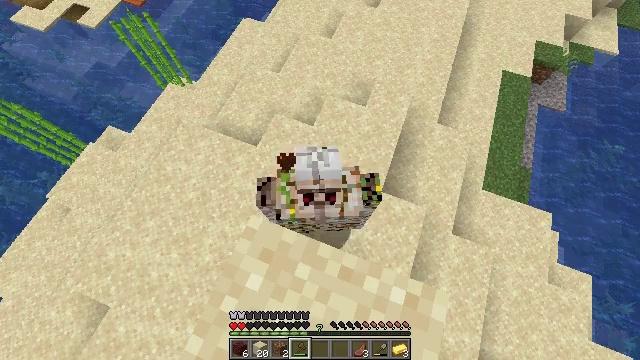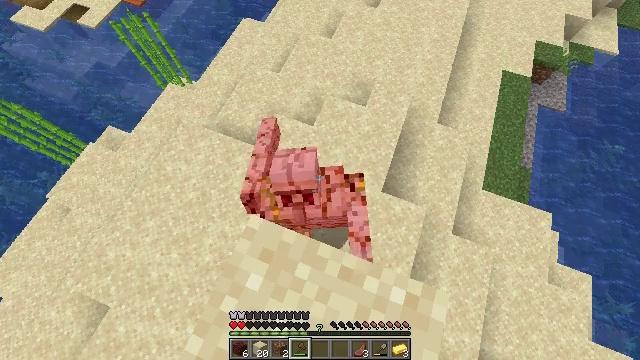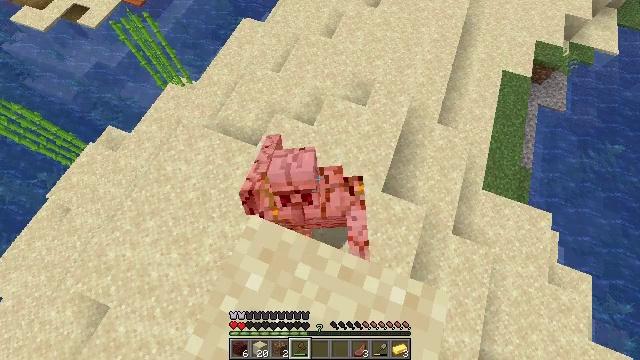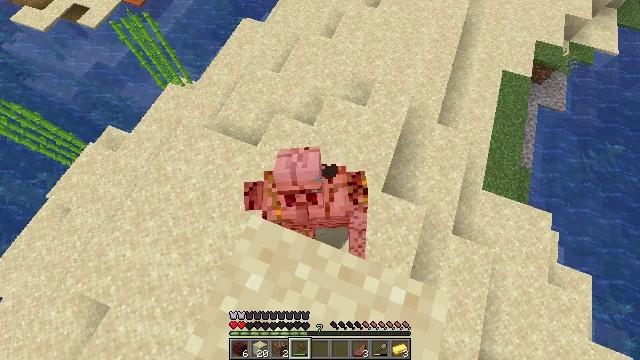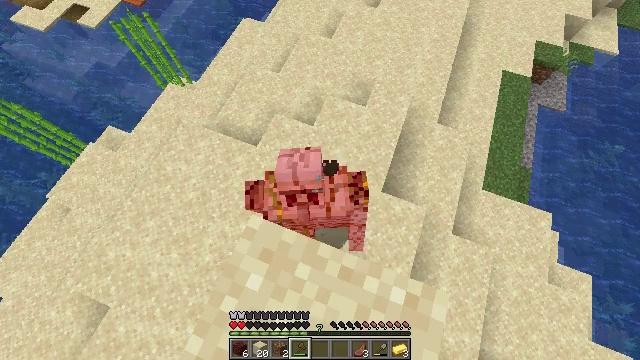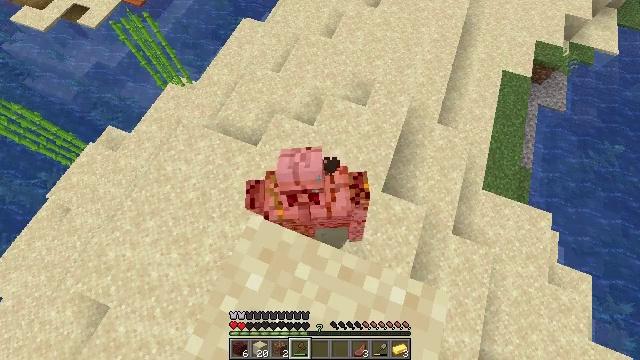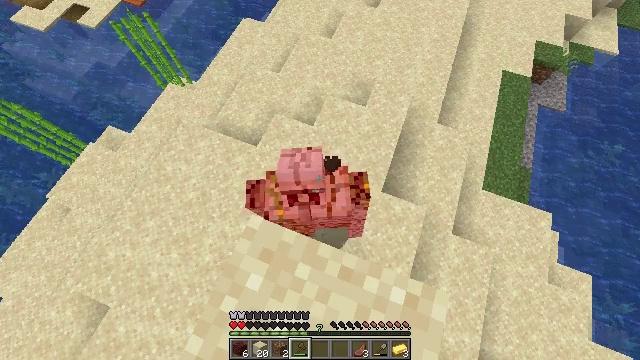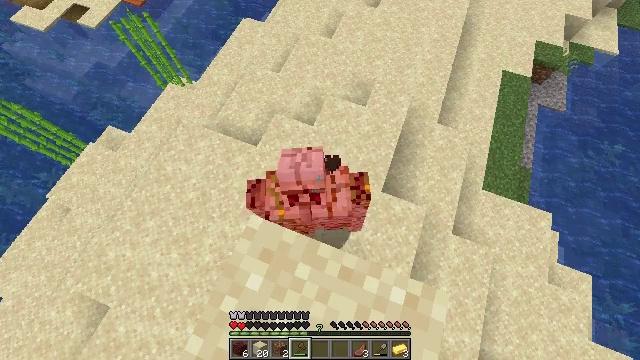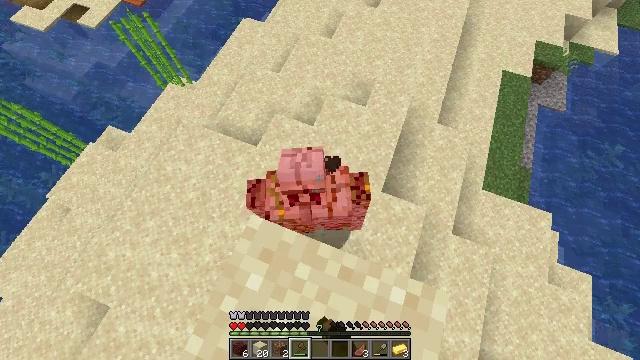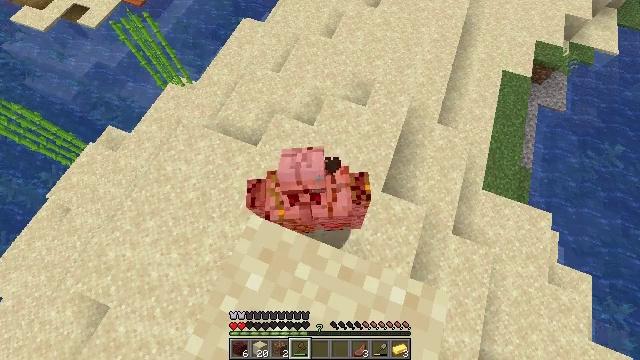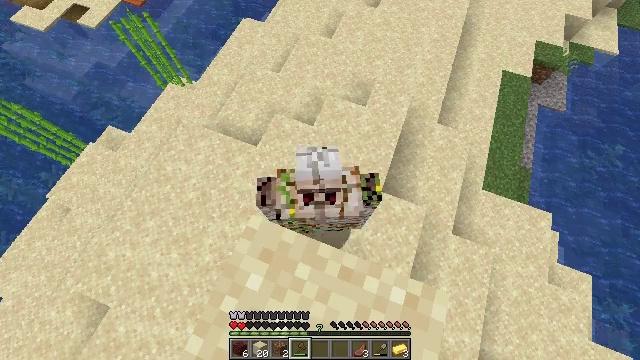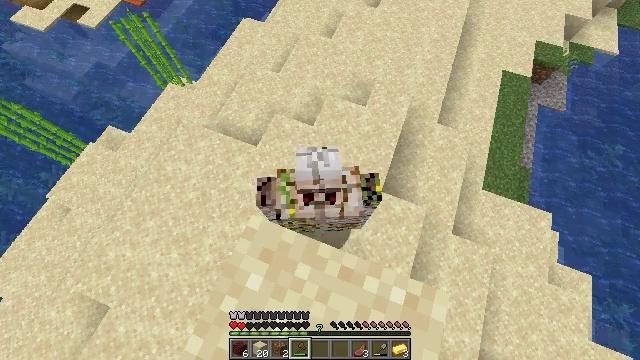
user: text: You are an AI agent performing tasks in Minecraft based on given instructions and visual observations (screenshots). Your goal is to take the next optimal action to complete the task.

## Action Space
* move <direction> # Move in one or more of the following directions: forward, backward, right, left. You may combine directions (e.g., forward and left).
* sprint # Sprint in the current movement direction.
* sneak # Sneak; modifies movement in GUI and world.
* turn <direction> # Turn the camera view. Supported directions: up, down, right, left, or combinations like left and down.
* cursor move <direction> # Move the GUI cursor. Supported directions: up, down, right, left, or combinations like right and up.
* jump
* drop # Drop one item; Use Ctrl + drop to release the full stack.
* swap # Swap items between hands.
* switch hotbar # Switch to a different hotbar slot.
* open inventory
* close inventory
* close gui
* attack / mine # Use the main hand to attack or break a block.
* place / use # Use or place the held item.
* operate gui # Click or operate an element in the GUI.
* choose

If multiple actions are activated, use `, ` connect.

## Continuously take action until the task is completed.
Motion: motion action
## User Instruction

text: Combat the iron golem.
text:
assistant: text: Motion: sneak, attack / mine
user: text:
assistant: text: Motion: sneak
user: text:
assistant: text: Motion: sneak
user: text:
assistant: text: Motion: sneak
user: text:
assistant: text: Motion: sneak
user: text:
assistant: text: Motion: sneak
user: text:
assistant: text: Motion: sneak, attack / mine
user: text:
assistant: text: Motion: sneak, attack / mine
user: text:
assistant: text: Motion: sneak, attack / mine
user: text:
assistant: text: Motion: sneak, attack / mine
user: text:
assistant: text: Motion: sneak, attack / mine
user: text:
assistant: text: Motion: sneak